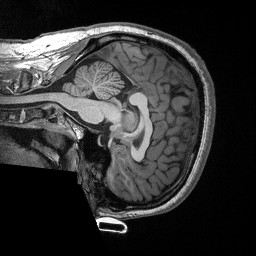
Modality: T1w
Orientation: sagittal
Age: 24
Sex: male